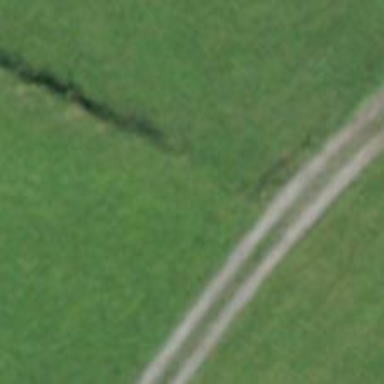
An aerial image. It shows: Dry stone wall barrier.